Interaction volume radius: 5 \u00c5
Interaction volume height: 10 \u00c5
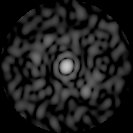
Disorder parameter: 0.8251